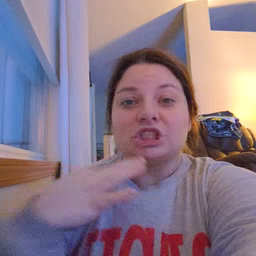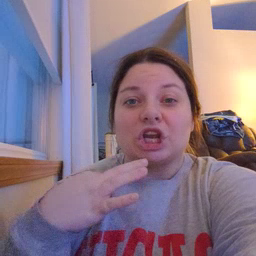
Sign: shirt